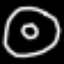
Label: donut